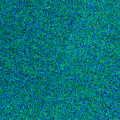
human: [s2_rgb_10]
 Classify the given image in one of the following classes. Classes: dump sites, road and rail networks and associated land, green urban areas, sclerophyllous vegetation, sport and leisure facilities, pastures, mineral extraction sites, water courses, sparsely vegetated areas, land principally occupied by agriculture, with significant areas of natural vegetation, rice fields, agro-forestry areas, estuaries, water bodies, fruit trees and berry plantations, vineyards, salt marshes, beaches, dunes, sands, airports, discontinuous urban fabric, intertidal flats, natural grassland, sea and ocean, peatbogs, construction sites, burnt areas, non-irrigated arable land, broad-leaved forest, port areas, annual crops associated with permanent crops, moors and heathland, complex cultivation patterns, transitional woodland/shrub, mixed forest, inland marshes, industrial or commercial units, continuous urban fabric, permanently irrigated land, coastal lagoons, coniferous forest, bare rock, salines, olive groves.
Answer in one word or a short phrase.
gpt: sea and ocean